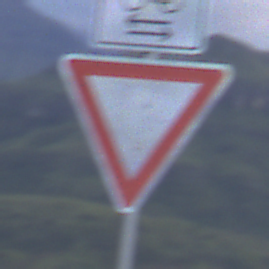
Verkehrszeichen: VorfahrtGewaehren
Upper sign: RichtungsangabeDurchPfeile9
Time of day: SunriseSunset
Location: Outdoor (Nature)
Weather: PartlyCloudy
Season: NotSpecified
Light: Natural